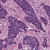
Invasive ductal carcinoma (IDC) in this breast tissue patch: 1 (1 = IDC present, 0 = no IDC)